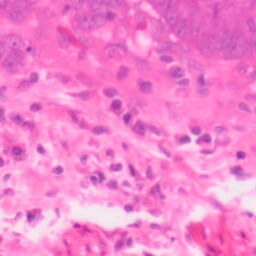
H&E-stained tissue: Colon